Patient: sex M, age 61
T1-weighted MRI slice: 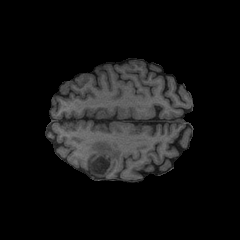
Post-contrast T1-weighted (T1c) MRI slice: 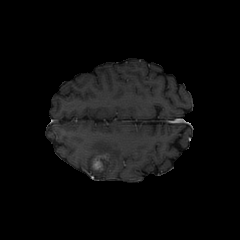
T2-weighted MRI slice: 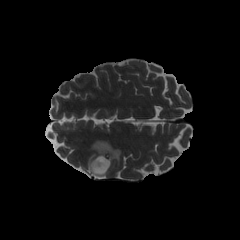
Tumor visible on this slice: yes
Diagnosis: Glioblastoma, IDH-wildtype
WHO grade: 4